Field crop: maize
Growth stage: 2
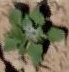
Species: chenopodium